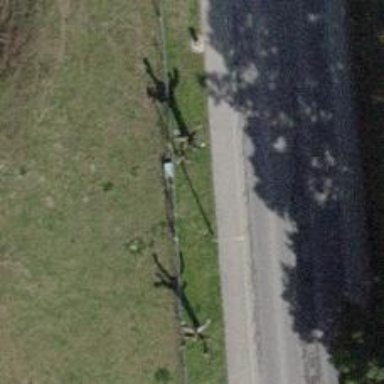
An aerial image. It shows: Bench.